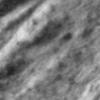
Label: no_change